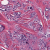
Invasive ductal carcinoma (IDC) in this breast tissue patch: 1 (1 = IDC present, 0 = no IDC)